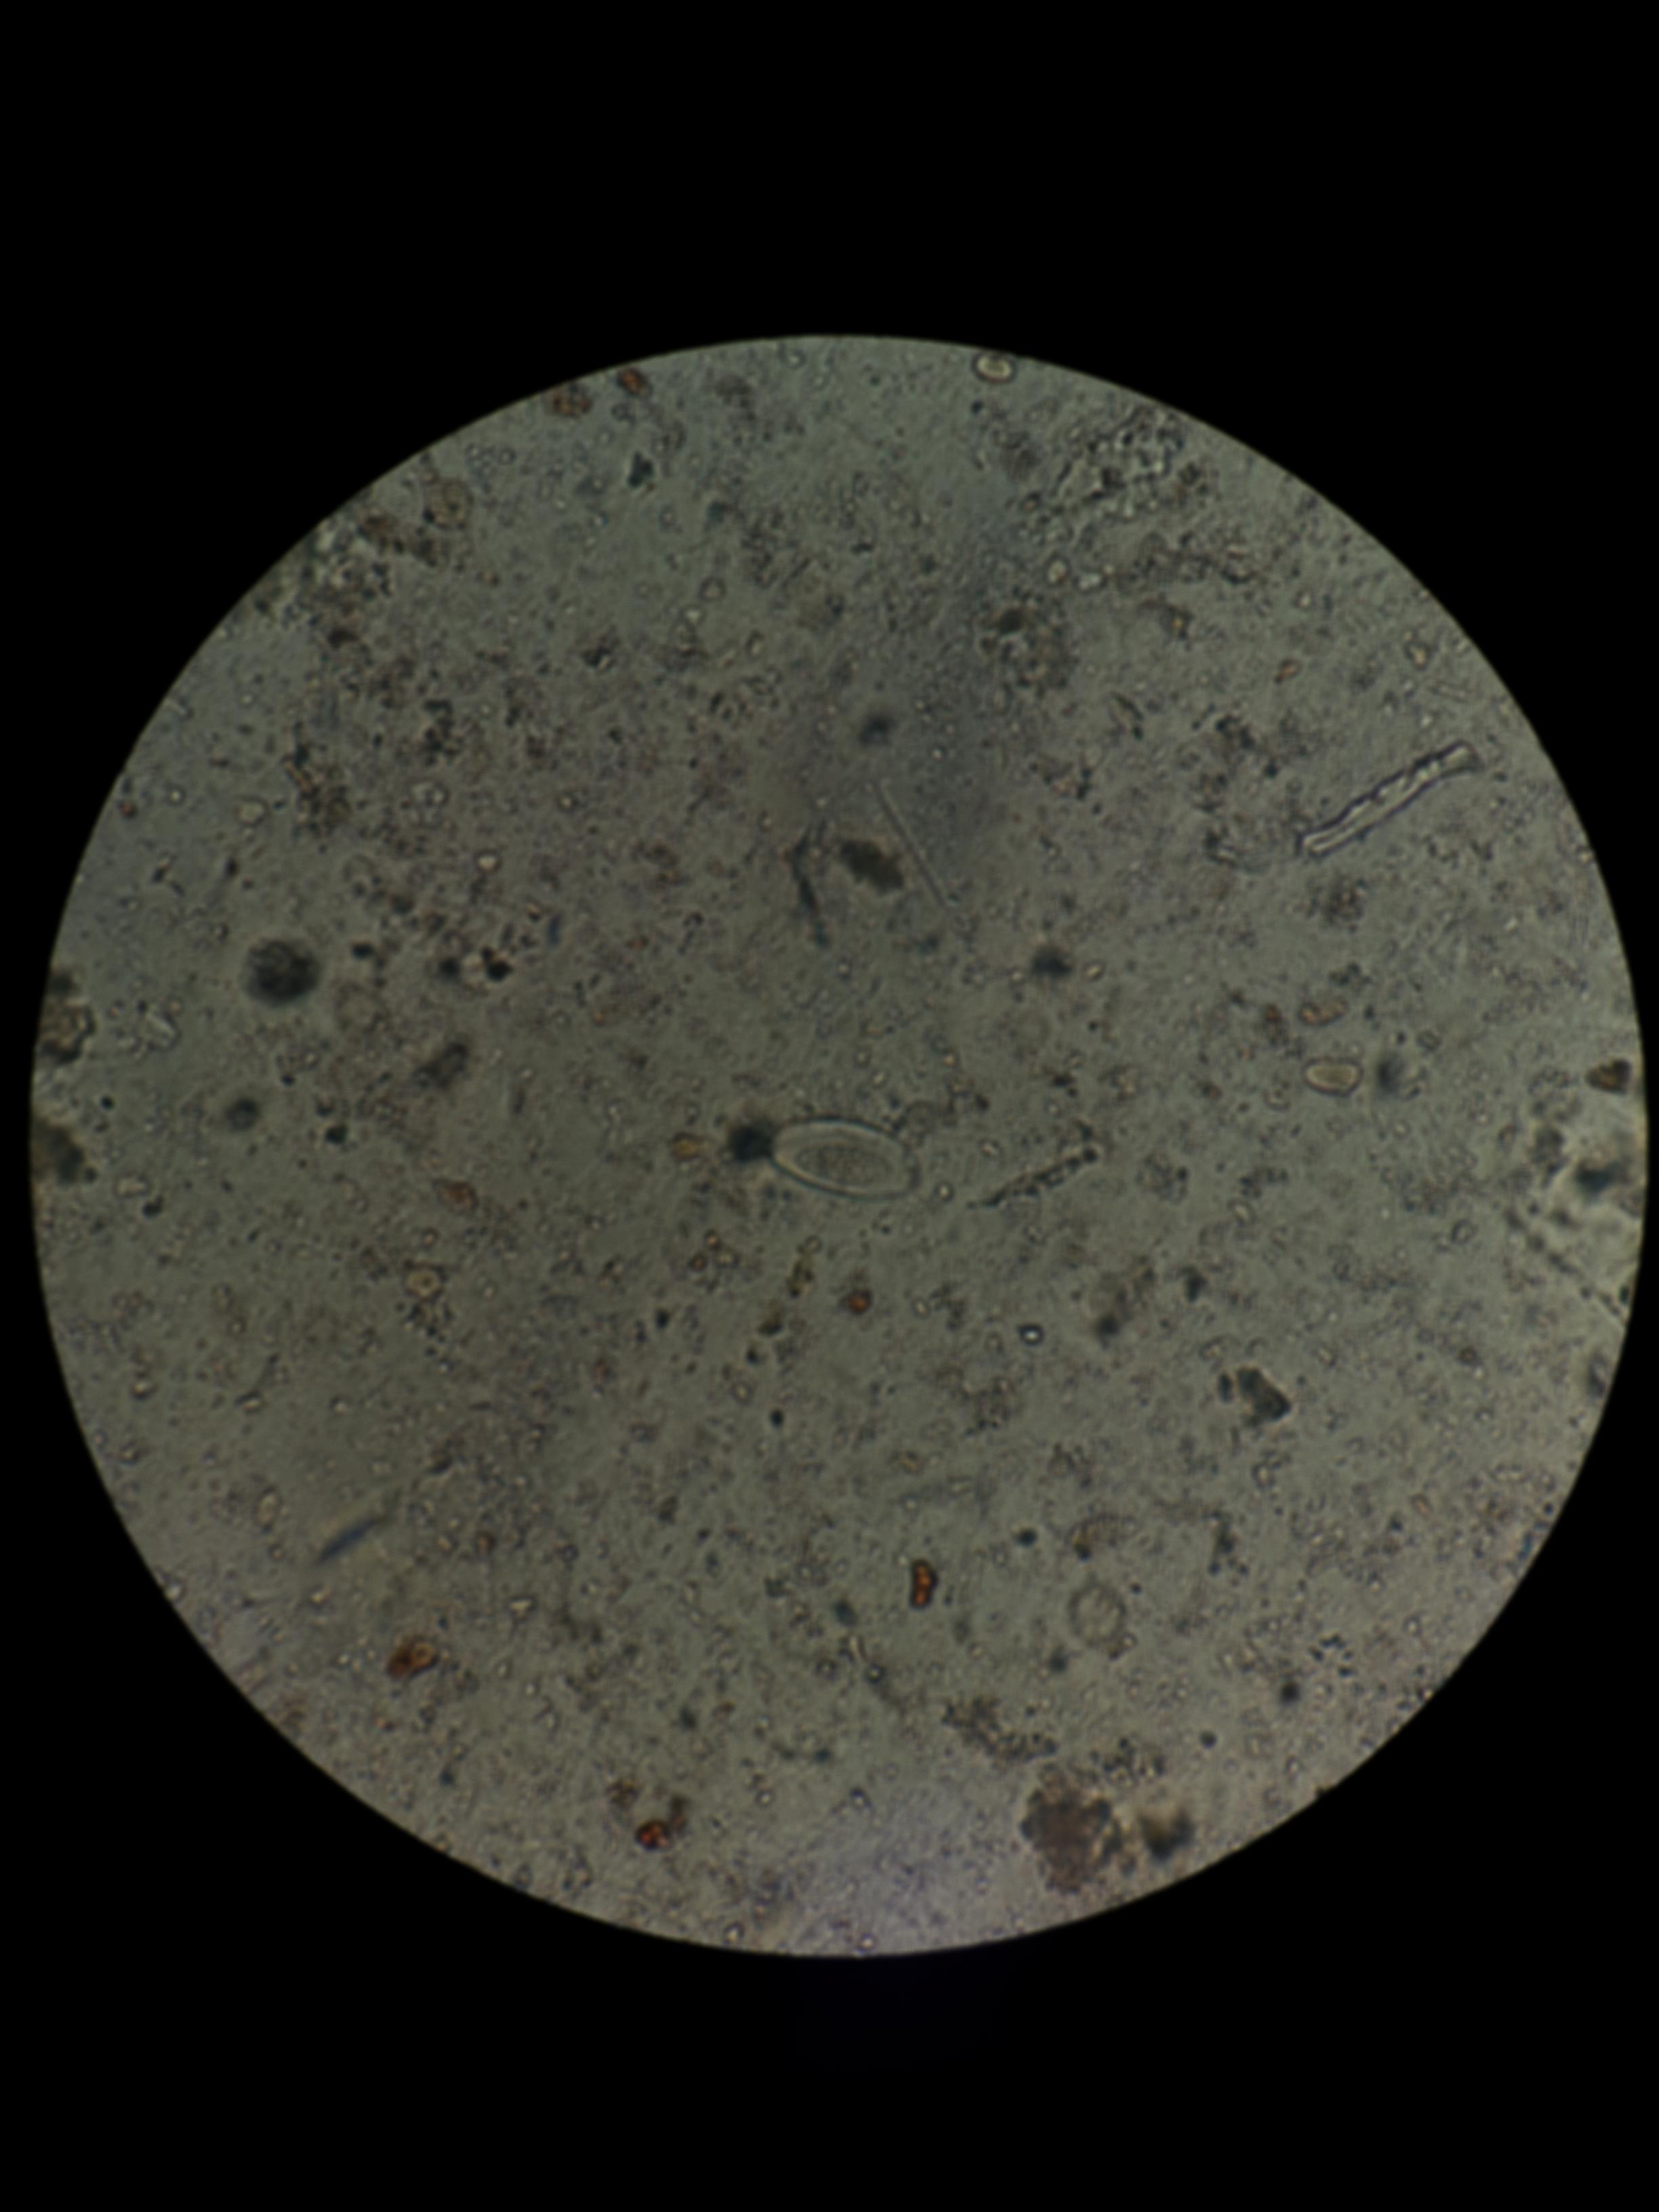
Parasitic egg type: Enterobius vermicularis